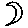
Label: moon